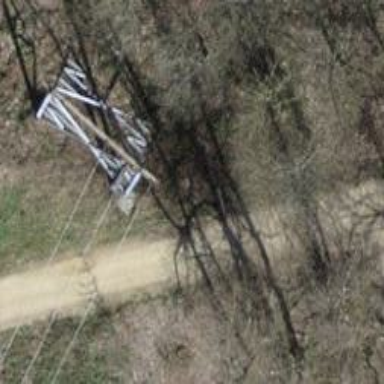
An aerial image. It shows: Minor power line with 3 cables.